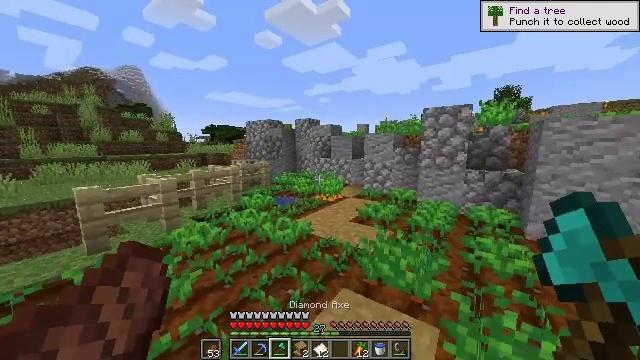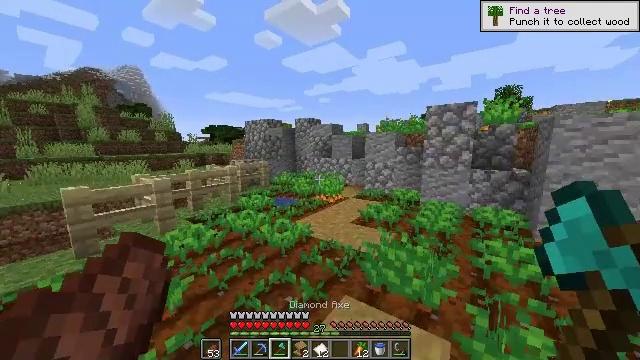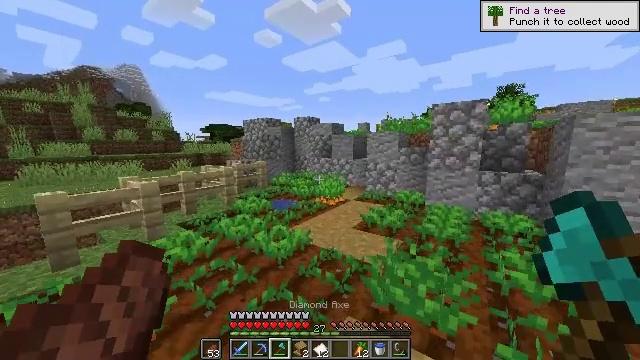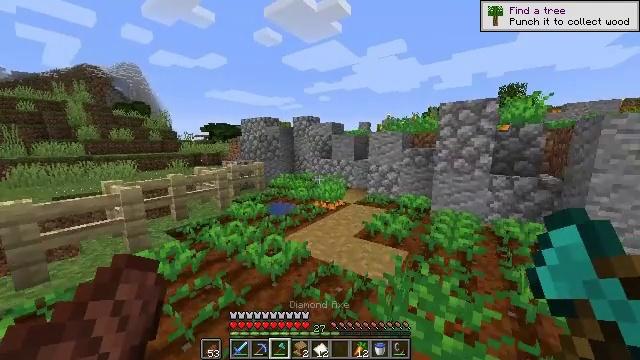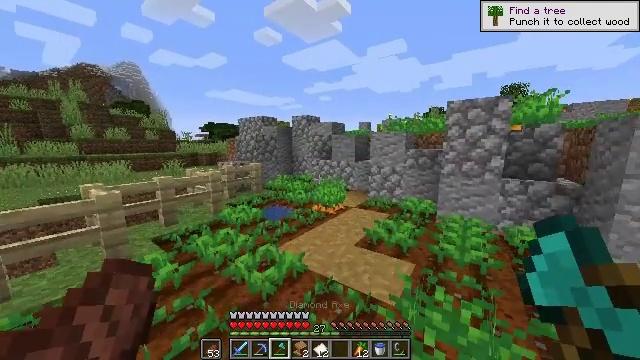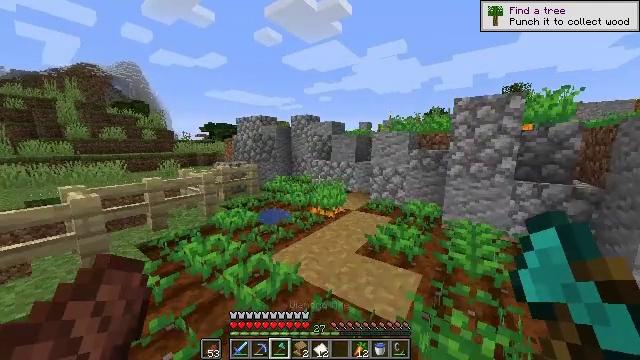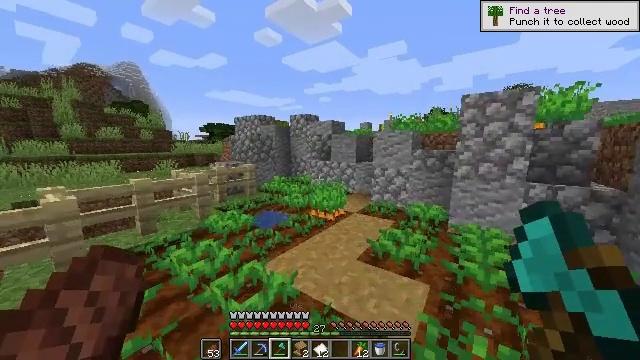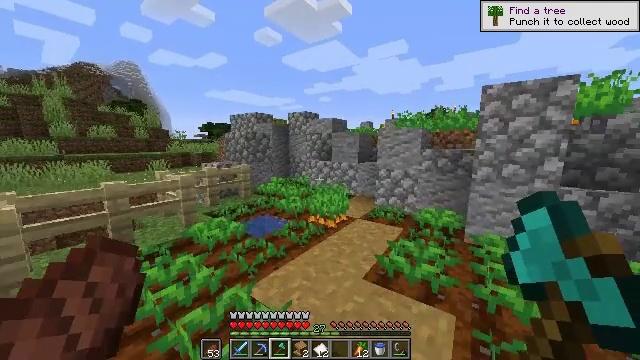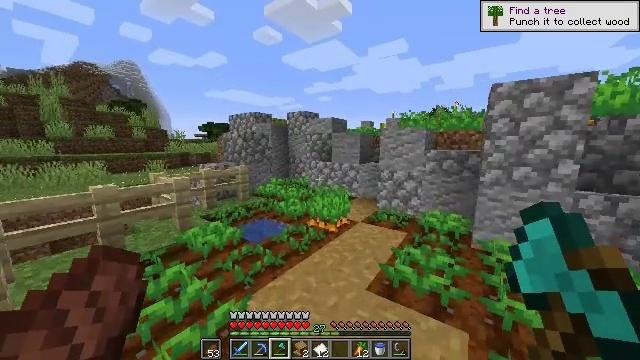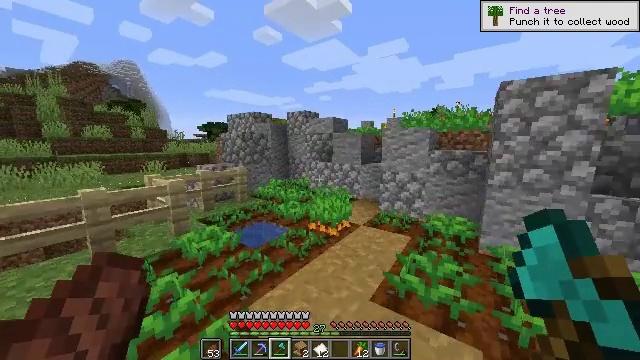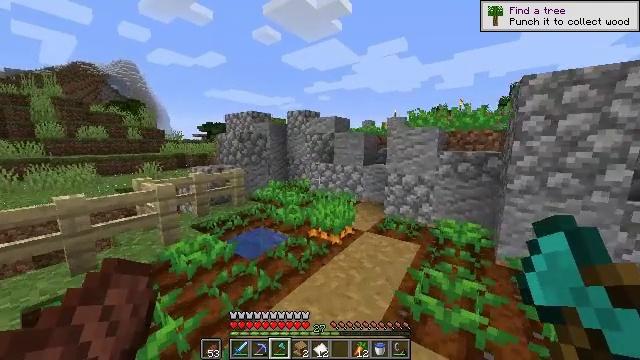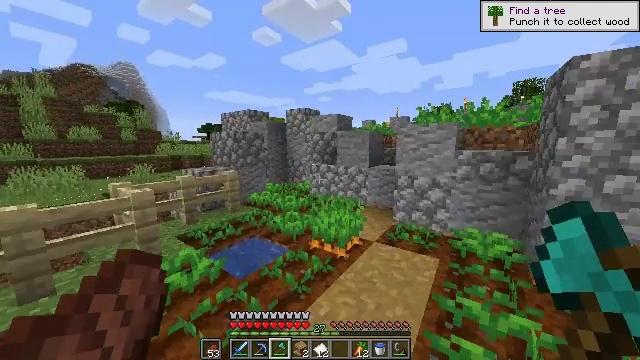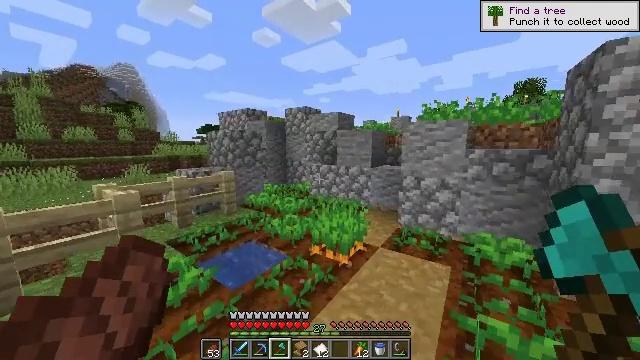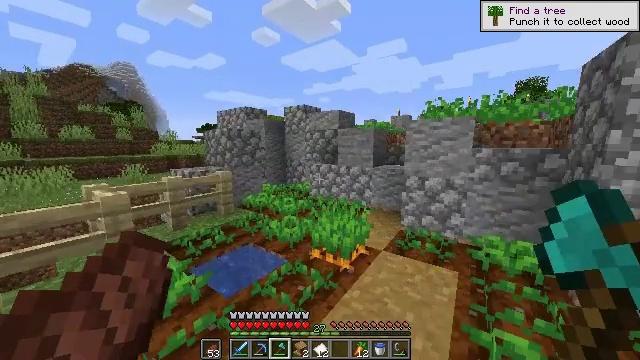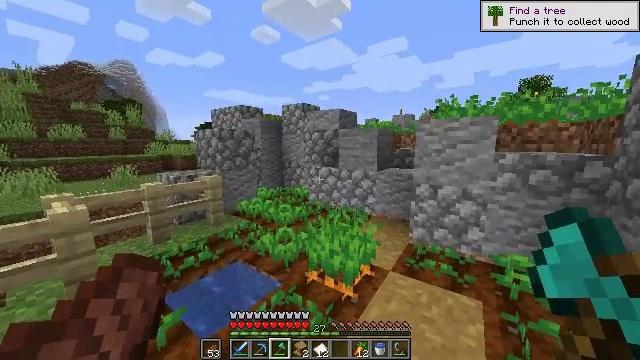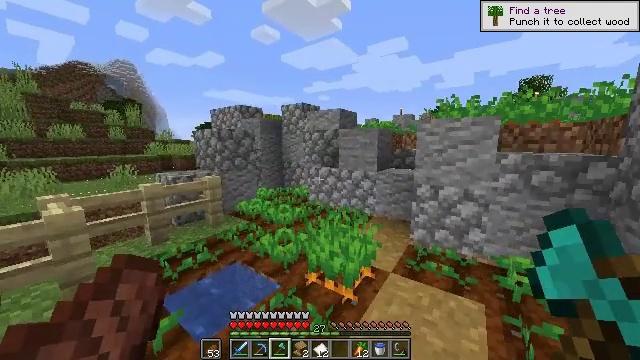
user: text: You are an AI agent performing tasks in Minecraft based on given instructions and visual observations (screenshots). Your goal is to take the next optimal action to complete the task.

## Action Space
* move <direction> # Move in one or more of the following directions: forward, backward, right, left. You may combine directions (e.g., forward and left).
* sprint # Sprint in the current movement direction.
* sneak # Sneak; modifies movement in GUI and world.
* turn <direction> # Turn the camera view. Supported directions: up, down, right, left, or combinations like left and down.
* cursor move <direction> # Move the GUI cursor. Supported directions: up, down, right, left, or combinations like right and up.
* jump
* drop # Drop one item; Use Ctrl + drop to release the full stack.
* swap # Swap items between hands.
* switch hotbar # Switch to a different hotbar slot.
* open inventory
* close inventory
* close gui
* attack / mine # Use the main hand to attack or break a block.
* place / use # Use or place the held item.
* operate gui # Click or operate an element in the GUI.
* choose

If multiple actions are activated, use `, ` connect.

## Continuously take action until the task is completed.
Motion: motion action
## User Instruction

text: Harvest melon from the farm.
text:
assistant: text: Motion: move forward, sprint
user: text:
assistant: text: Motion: move forward, sprint
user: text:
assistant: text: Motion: move forward, sprint
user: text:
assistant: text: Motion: move forward, sprint
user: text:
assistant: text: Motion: move forward, sprint
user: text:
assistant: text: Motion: move forward, sprint
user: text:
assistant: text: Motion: move forward, sprint
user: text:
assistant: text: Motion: move forward, sprint
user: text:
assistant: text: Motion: move forward, sprint
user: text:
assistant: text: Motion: move forward, sprint
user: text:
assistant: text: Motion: move forward, sprint
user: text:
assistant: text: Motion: move forward, sprint
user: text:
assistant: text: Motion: move forward, sprint
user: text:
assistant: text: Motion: move forward, sprint
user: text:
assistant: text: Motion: move forward, sprint
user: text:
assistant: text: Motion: move forward, sprint
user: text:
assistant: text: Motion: move forward, sprint
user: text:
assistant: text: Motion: move forward, sprint
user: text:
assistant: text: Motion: move forward, sprint, turn right and up
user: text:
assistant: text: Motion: move forward, sprint, turn left and up
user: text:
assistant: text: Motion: move forward, sprint, turn left and up
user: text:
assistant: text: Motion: move forward, sprint, turn left
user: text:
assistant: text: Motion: move forward, sprint, turn left
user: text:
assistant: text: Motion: move forward, sprint
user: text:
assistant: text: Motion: move forward, sprint, turn left
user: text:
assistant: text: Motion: move forward, sprint, turn left and down
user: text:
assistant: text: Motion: move forward, sprint, turn left and down
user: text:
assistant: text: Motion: move forward, sprint, turn down
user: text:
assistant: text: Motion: move forward, sprint, turn right and down
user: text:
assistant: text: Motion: move forward, sprint, turn right and down